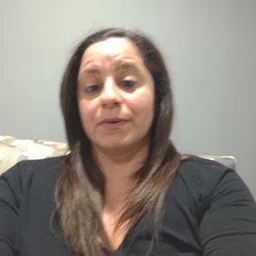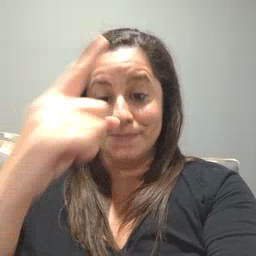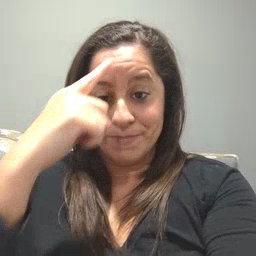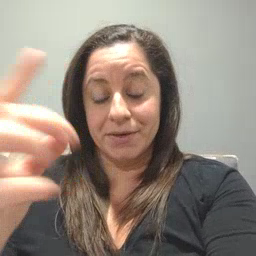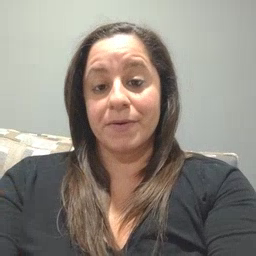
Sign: penny